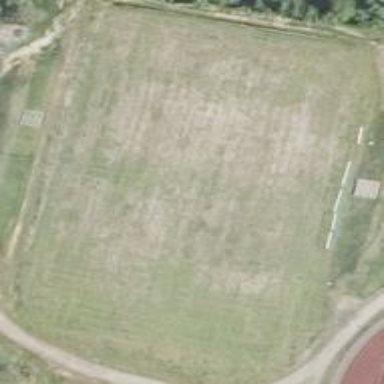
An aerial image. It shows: Grass pitch designated for football.